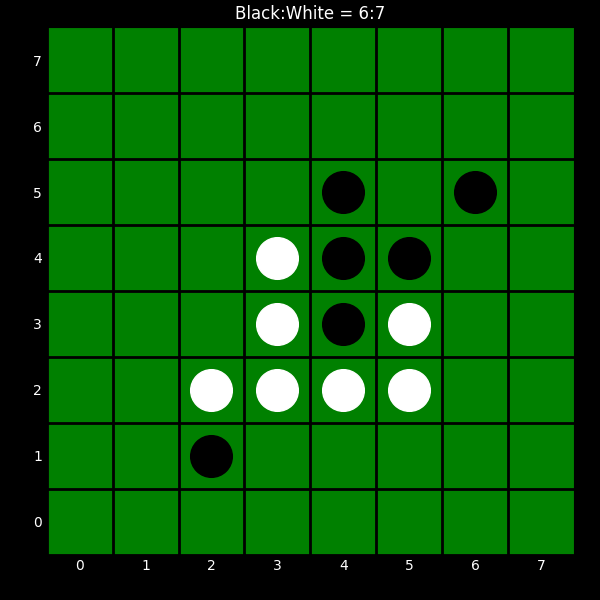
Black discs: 6
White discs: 7